Interaction volume radius: 5 \u00c5
Interaction volume height: 15 \u00c5
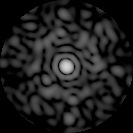
Disorder parameter: 0.8513